Question: I am planing to install head pluging for elasticsearch.
in both these two official documentation, <URL> they said to use this:
'''
bin/plugin -install mobz/elasticsearch-head
'''
I did, but i got the following error:
'''
PS C:\elasticsearch-1.3.9\elasticsearch-1.3.9> bin/plugin -install mobz/elasticsearch-head
Exception in thread "main" org.elasticsearch.common.settings.SettingsException: Failed to load settings from [file:/C:/
lasticsearch-1.3.9/elasticsearch-1.3.9/config/elasticsearch.yml]
at org.elasticsearch.common.settings.ImmutableSettings$Builder.loadFromStream(ImmutableSettings.java:947)
at org.elasticsearch.common.settings.ImmutableSettings$Builder.loadFromUrl(ImmutableSettings.java:931)
at org.elasticsearch.node.internal.InternalSettingsPreparer.prepareSettings(InternalSettingsPreparer.java:77)
at org.elasticsearch.plugins.PluginManager.main(PluginManager.java:382)
Caused by: unacceptable character ' ' (0x0) special characters are not allowed
in "'reader'", position 13489
at org.elasticsearch.common.jackson.dataformat.yaml.snakeyaml.reader.StreamReader.checkPrintable(StreamReader.j
va:93)
at org.elasticsearch.common.jackson.dataformat.yaml.snakeyaml.reader.StreamReader.update(StreamReader.java:192)
at org.elasticsearch.common.jackson.dataformat.yaml.snakeyaml.reader.StreamReader.peek(StreamReader.java:146)
at org.elasticsearch.common.jackson.dataformat.yaml.snakeyaml.scanner.ScannerImpl.scanToNextToken(ScannerImpl.j
va:1199)
at org.elasticsearch.common.jackson.dataformat.yaml.snakeyaml.scanner.ScannerImpl.fetchMoreTokens(ScannerImpl.j
va:289)
at org.elasticsearch.common.jackson.dataformat.yaml.snakeyaml.scanner.ScannerImpl.checkToken(ScannerImpl.java:2
6)
at org.elasticsearch.common.jackson.dataformat.yaml.snakeyaml.parser.ParserImpl$ParseImplicitDocumentStart.prod
ce(ParserImpl.java:195)
at org.elasticsearch.common.jackson.dataformat.yaml.snakeyaml.parser.ParserImpl.peekEvent(ParserImpl.java:158)
at org.elasticsearch.common.jackson.dataformat.yaml.snakeyaml.parser.ParserImpl.getEvent(ParserImpl.java:168)
at org.elasticsearch.common.jackson.dataformat.yaml.YAMLParser.nextToken(YAMLParser.java:331)
at org.elasticsearch.common.xcontent.json.JsonXContentParser.nextToken(JsonXContentParser.java:50)
at org.elasticsearch.common.settings.loader.XContentSettingsLoader.load(XContentSettingsLoader.java:60)
at org.elasticsearch.common.settings.loader.XContentSettingsLoader.load(XContentSettingsLoader.java:45)
at org.elasticsearch.common.settings.loader.YamlSettingsLoader.load(YamlSettingsLoader.java:46)
at org.elasticsearch.common.settings.ImmutableSettings$Builder.loadFromStream(ImmutableSettings.java:944)
... 3 more
'''
as I was trying to diagnosis the error, I found that there might b something wrong in file. I went to that file, and opened it using notpadd++, and it was all commented except the last three-four lines, they were letters not understandable. this is a print screen of them:

could you help please
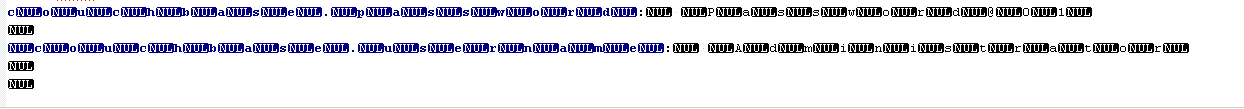
Answer: In that file you shouldn't have those chars. Remove them and start over. Or take a clean instance of ES, take the config file from that and use it.